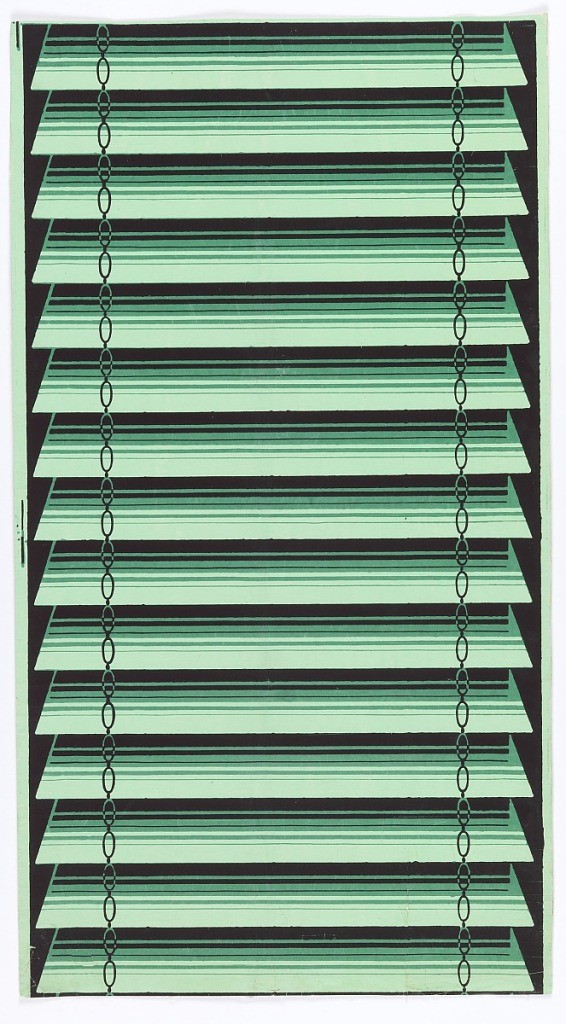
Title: Sidewall
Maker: Dufour et Leroy
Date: ca. 1860
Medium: Block printed on continuous paper
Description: Trompe l'oeil shade. Green louvered or venetian blinds with simulated chain along either edge. Printed in black and greens.